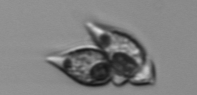
Label: Amphidinium